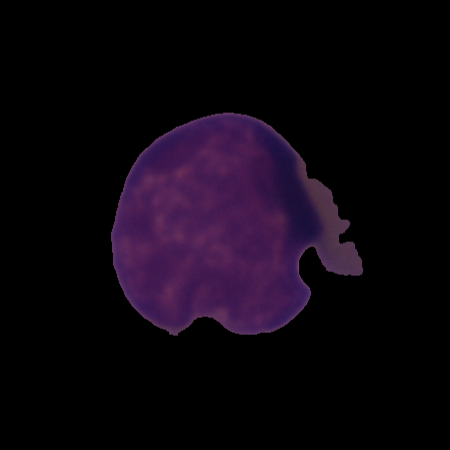
Label: cancer